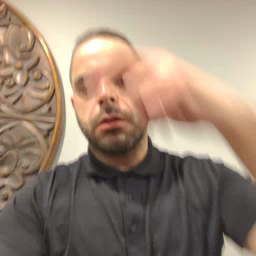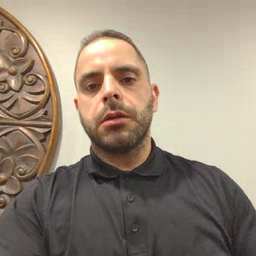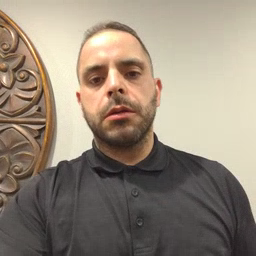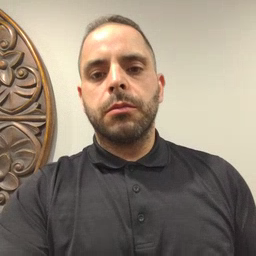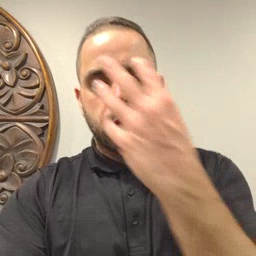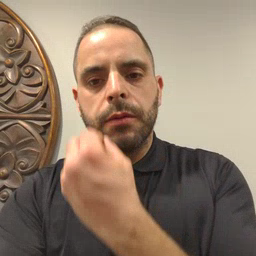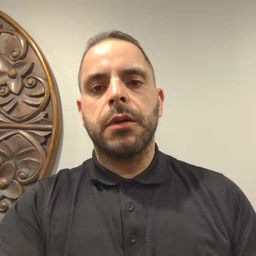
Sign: pretty